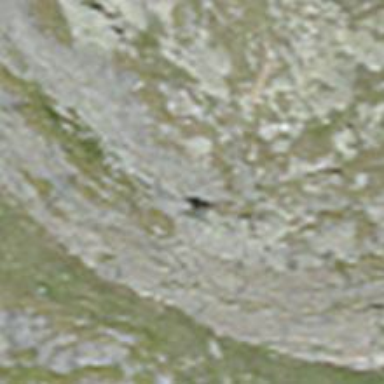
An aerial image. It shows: Cliff in nature.